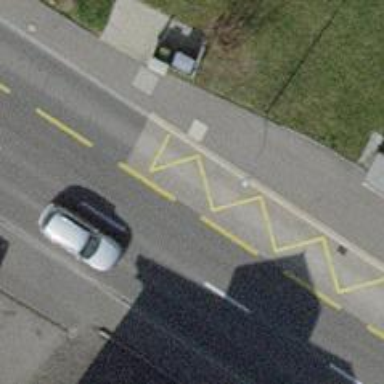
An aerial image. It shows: Bus stop with stop position for public transport.